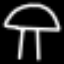
Label: mushroom